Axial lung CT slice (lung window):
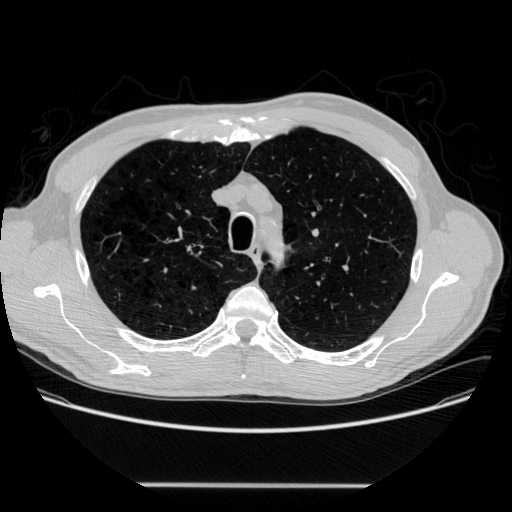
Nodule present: no